Question: I have a class with three attributes:
int idAreaCode
int areaCode
int City_idCity (this represents a foreign key of table "City", but it is not the problem.
What happens:
I created a method which is called in an Ajax request on page with this structure:
'''
[HttpPost]
public JsonResult AddNewAreaCode(AreaCode model)
{
try
{
AreaCodeBLL oAreaCode = new AreaCodeBLL { areaCode = model };
if (oAreaCode.Save()) return Json(true, JsonRequestBehavior.AllowGet);
else
{
ViewBag.Message = PlatformLib.Classes.Common.CommonMessages.ConstGeneralErrors;
return Json(false, JsonRequestBehavior.AllowGet);
}
}
catch (Exception ex)
{
return Json(false, JsonRequestBehavior.AllowGet);
}
}
'''
My Ajax request
'''
function submitNewAreaCode(dataContent) {
var City_idCity = $(dataContent).parent().parent().find("#City_idCity").attr("value");
var areaCode = $(dataContent).parent().parent().find("#areaCode").attr("value");
var idAreaCode = 0;
var model = JSON.stringify({ "idAreaCode": idAreaCode, "areaCode": areaCode, "City_idCity": City_idCity });
$.ajax({
type: 'POST',
url: '/Address/AddNewAreaCode',
data: model,
contentType: 'application/json; charset=utf-8',
//dataType: 'json',
success: function (data) {
//window.location.reload();
},
error: function (xhr, status, error) {
var err = eval("(" + xhr.responseText + ")");
console.log(err.Message);
}
});
'''
}
I'm in a trouble with this object. I tested with the initial structure, but the server returns a cast error from System.Int32 to System.String.
If I change the type of attribute "areaCode" to String, the Controller Method is called correctly. But this attribute an integer!
Am I forgetting something?
This error occurs in the Ajax return:

If I change the type of areaCode attribute in my class to string, it not happen.
My AreaCode Class
'''
using System.ComponentModel.DataAnnotations;
using System.Data;
using PlatformLib.Classes.Common;
using PlatformLib.DAL.Address;
namespace PlatformLib.Classes.Address
{
public class AreaCode
{
#region Attributes
[TableColumnAttribute("idAreaCode")]
[ProcedureParamAttribute("@idAreaCode", SqlDbType.Int)]
[Display(Name = CommonMessages.ConstIdAreaCode)]
public int idAreaCode { get; set; }
/// <summary>
/// Area code
/// </summary>
[TableColumnAttribute("areaCode")]
[ProcedureParamAttribute("@areaCode", SqlDbType.Int)]
[Display(Name = CommonMessages.ConstAreaCode)]
[StringLength(72, ErrorMessage=CommonMessages.ConstErrorMsgStringMaxSizeReached)]
public int areaCode { get; set; }
[TableColumnAttribute("City_idCity")]
[ProcedureParamAttribute("@City_idCity", SqlDbType.Int)]
[Display(Name = CommonMessages.ConstIdCity)]
public int City_idCity { get; set; }
public void Load()
{
AreaCodeDAL oDAL = new AreaCodeDAL();
AreaCode oArea = oDAL.Select(this);
this.areaCode = oArea.areaCode;
this.City_idCity = oArea.City_idCity;
this.idAreaCode = oArea.idAreaCode;
}
#endregion
}
}
'''
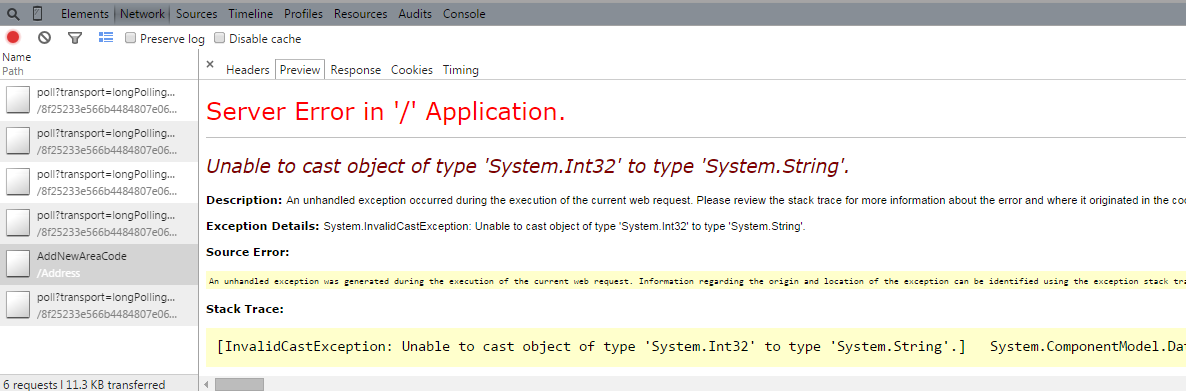
Answer: The <URL> attribute should only be applied to a 'string' property but you have one on your 'areaCode' property which is an 'int'. Removing the attribute from 'areaCode' will fix your problem.
'''
[TableColumnAttribute("areaCode")]
[ProcedureParamAttribute("@areaCode", SqlDbType.Int)]
[Display(Name = CommonMessages.ConstAreaCode)]
//[StringLength(72, ErrorMessage=CommonMessages.ConstErrorMsgStringMaxSizeReached)]
public int areaCode { get; set; }
'''